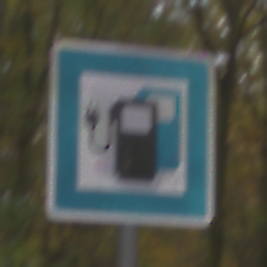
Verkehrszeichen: LadestationFuerElektrofahrzeuge
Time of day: Midday
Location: Outdoor (Nature)
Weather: Overcast
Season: NotSpecified
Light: Natural